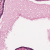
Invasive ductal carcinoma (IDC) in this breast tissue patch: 0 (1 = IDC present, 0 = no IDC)